Question: I need some help figuring out this for loop logic. I know exactly what I want to do, but I sadly can't seem to get to it.
This is my code at the moment.
'''
<? foreach($ticket_details as $ticket): ?>
<tr class="tableBG" style="background-color: #fc6">
<td align="center"><?= $ticket['name']; ?></td>
<td align="center"><?= $ticket['price']; ?></td>
<td align="center"><?= $ticket['priceWithinAllocation']; ?></td>
<? for($i = 0; $i < $event_details['number_of_days']; $i++): ?>
<?
foreach($ticket['days'] as $key => $value)
{
if($value == date('Y-m-d', strtotime($event_details['startDate'] . "+ $i day")))
{
echo "<td>&#10003;</td>";
}
else
{
echo "<td>--</td>";
}
}
?>
<? endfor; ?>
<td align='center'>
<input type='button' class='remove' id='remove[ticket][<?= $ticket['ticketID'] ?>]' value='REMOVE' />
</td>
</tr>
<? endforeach; ?>
'''
This doesn't really work.
My tickets array looks like this:
'''
[5] => Array
(
[ticketID] => 5
[eventID] => 1
[name] => Thu
[price] => 500
[priceWithinAllocation] => 250
[day] => 2011-08-25
[days] => Array
(
[0] => 2011-08-25
)
)
[6] => Array
(
[ticketID] => 6
[eventID] => 1
[name] => Wed+Thu
[price] => 900
[priceWithinAllocation] => 110
[day] => 2011-08-24
[days] => Array
(
[0] => 2011-08-24
[1] => 2011-08-25
)
)
'''
When '$ticket['days']' contains more than one value, it prints out too many empty (--) '<td>'. I'm not sure how to do the loop without having it print more than I need. Here's a screenshot of what happens with this code:

I tried some stuff with 'if(count($ticket['days'])) { }' but that didn't work out. So now I'm stuck.
I realise this is a fairly vague question because I didn't provide too much code here; if needed, I can provide more, but there's a lot of stuff going on so I kept it to a minimum.
Thanks in advance.
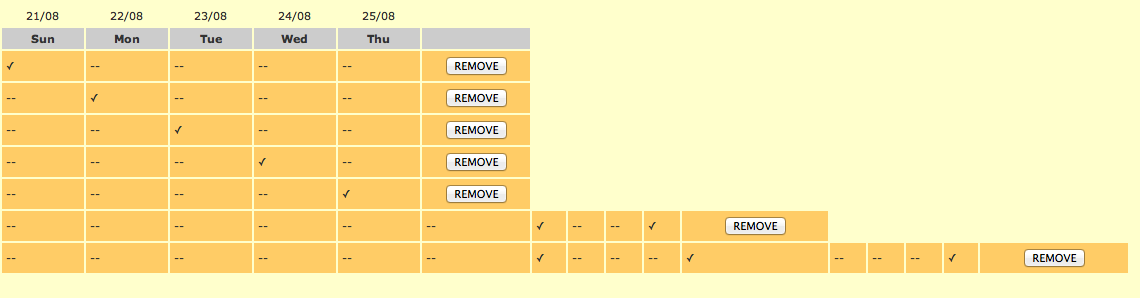
Answer: You print a cell for each date in $ticket['days']. That's why you get too much cells.
Try this :
'''
<? foreach($ticket_details as $ticket): ?>
<tr class="tableBG" style="background-color: #fc6">
<td align="center"><?= $ticket['name']; ?></td>
<td align="center"><?= $ticket['price']; ?></td>
<td align="center"><?= $ticket['priceWithinAllocation']; ?></td>
<? for($i = 0; $i < $event_details['number_of_days']; $i++): ?>
<?
$foundDate = false;
foreach($ticket['days'] as $key => $value)
{
if($value == date('Y-m-d', strtotime($event_details['startDate'] . "+ $i day")))
{
$foundDate = true;
}
}
if($foundDate)
{
echo "<td>&#10003;</td>";
}
else
{
echo "<td>--</td>";
}
?>
<? endfor; ?>
<td align='center'>
<input type='button' class='remove' id='remove[ticket][<?= $ticket['ticketID'] ?>]' value='REMOVE' />
</td>
</tr>
<? endforeach; ?>
'''